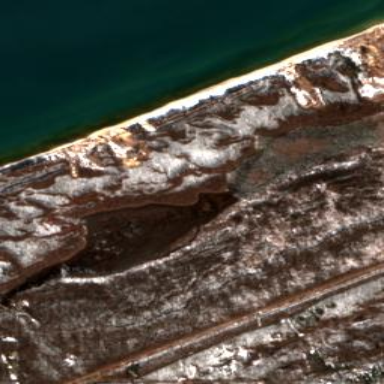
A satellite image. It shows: Dune grassland landscape.